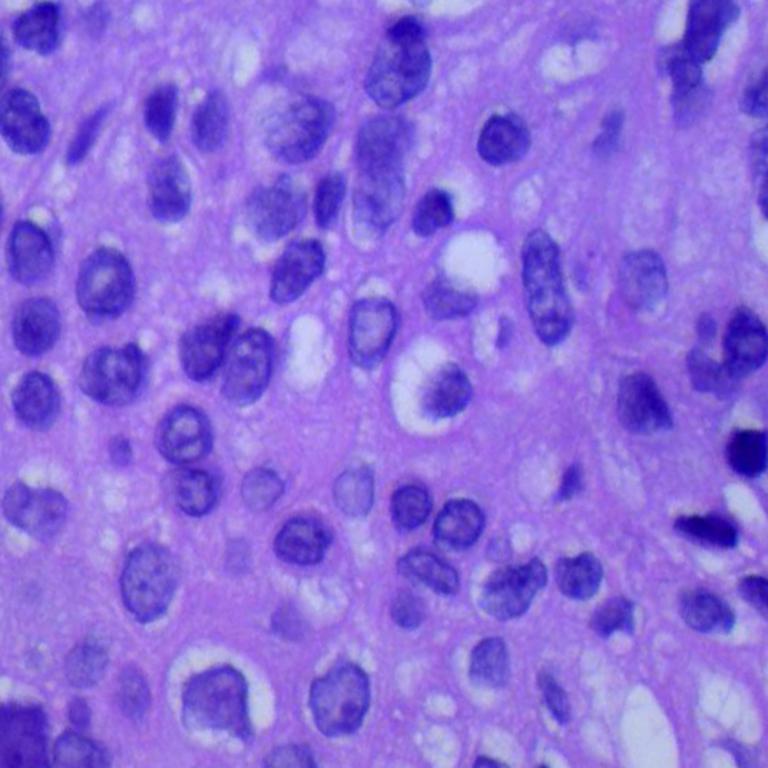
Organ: lung
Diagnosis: squamous carcinomas